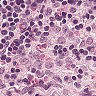
Metastatic tissue present: no